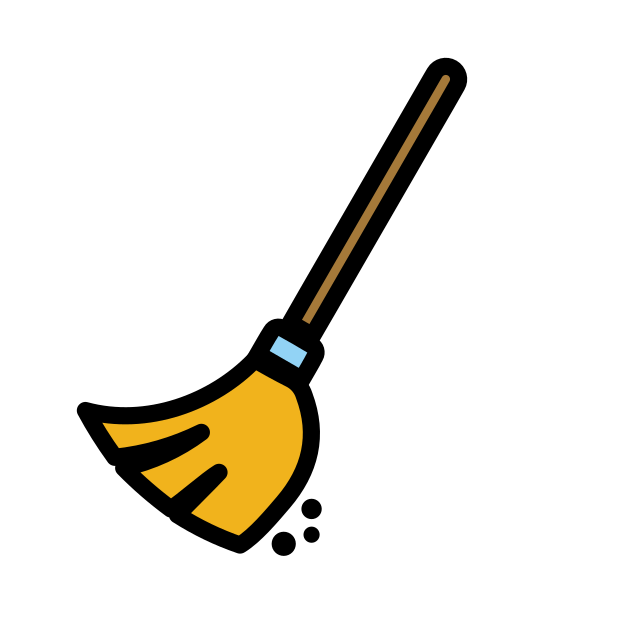
Emoji: 🧹
Name: broom
Unicode: 0x1f9f9